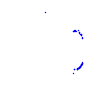
Particle: proton